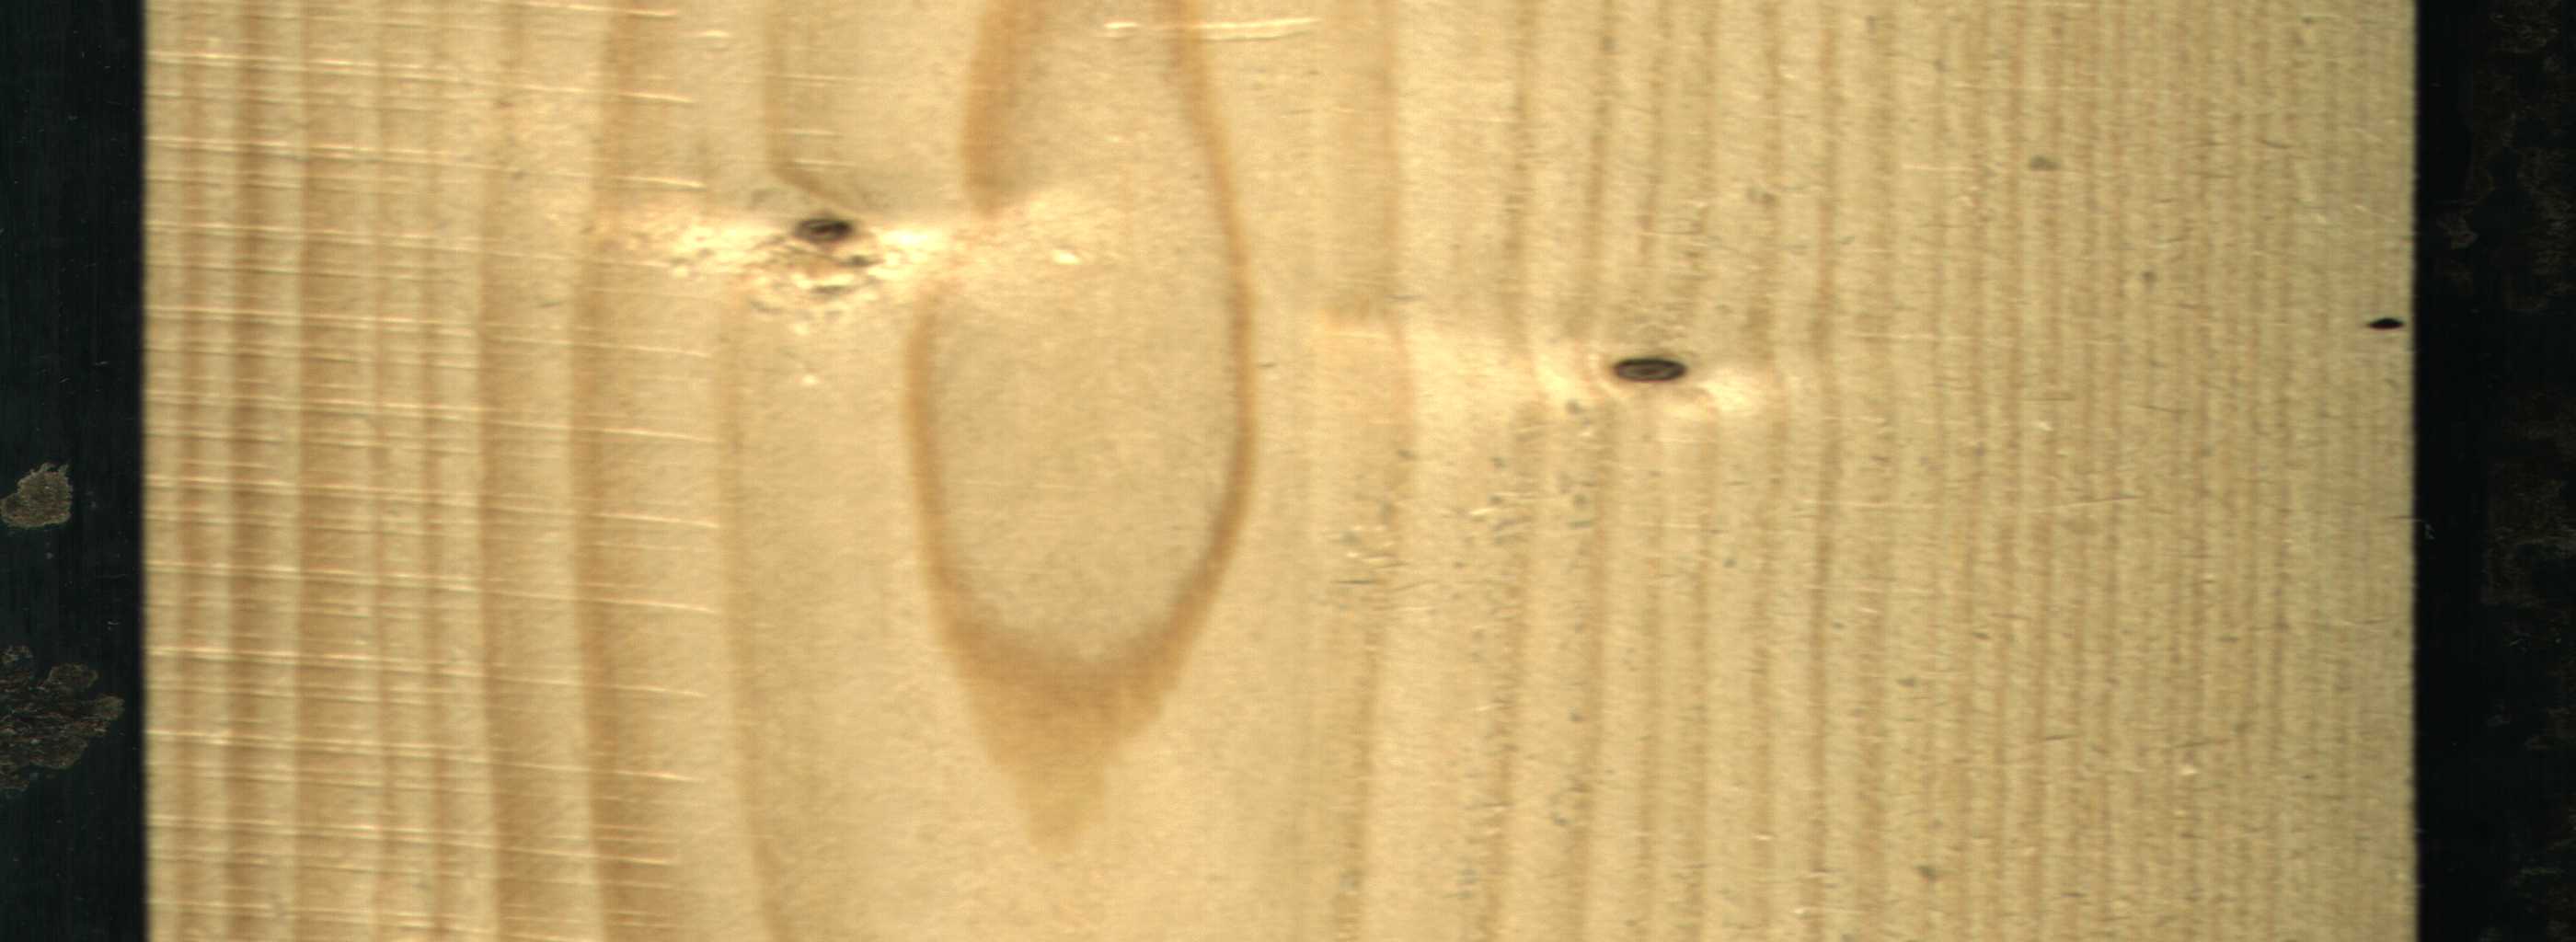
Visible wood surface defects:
Dead_Knot
Live_Knot